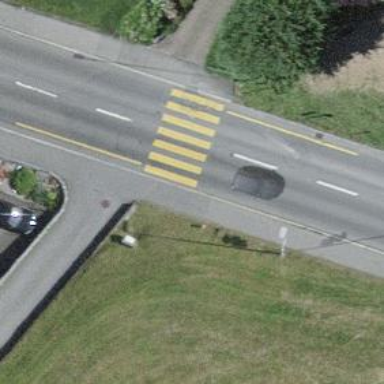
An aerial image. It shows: Pedestrian crossing with zebra markings on the footway.